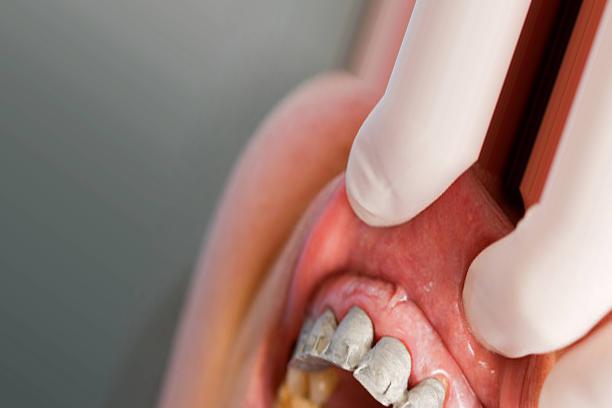
Condition: Tooth Discoloration